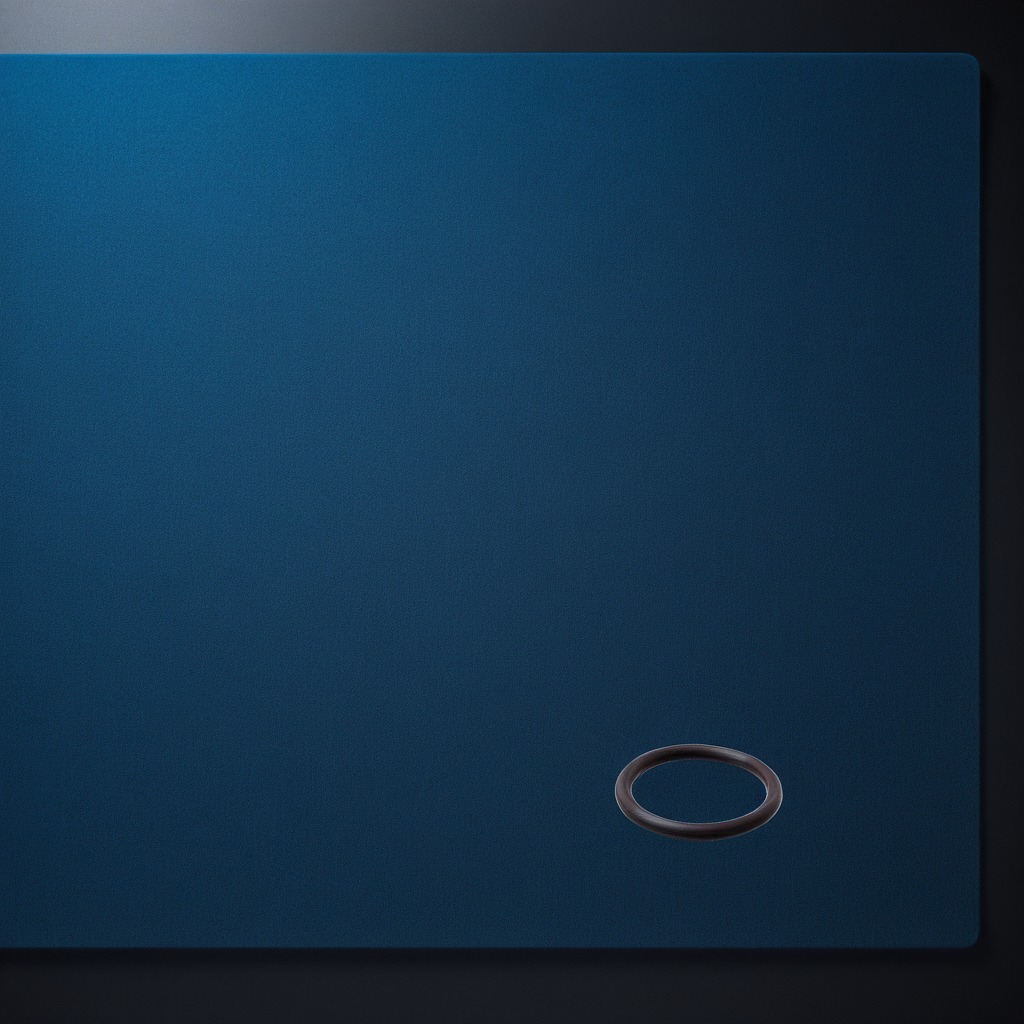
A rubber O-ring lying on a blue rubber mat inside a workshop at night dim ambient light soft shadows worn but beneath the mat